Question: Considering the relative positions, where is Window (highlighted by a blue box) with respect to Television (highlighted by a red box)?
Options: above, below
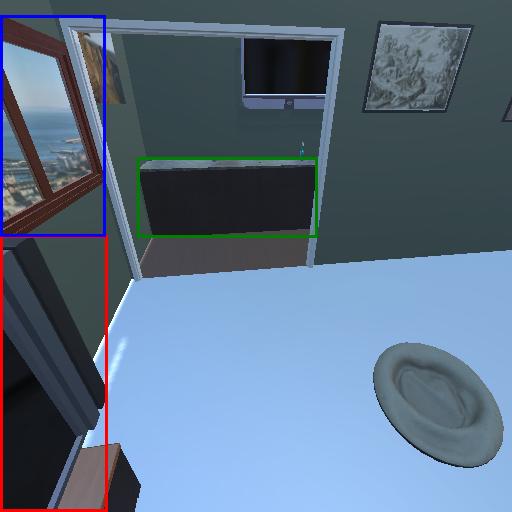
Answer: above